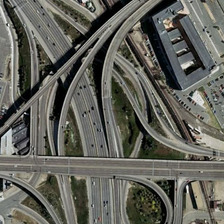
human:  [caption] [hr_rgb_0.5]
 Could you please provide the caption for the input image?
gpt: the ease of the road are surrounded by dark green trees .

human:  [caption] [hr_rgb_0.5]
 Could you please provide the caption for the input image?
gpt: several buildings and parking lots are near a complicated viaduct .

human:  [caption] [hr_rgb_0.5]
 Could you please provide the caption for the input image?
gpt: several buildings and parking lots are near a complicated viaduct .

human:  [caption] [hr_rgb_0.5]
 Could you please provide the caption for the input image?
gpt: the road extends in all directions, staggered distribution .

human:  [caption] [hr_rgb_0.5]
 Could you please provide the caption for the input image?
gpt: the road extends in all directions, staggered distribution .